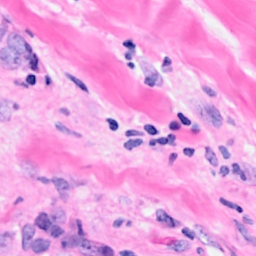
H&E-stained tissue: Breast